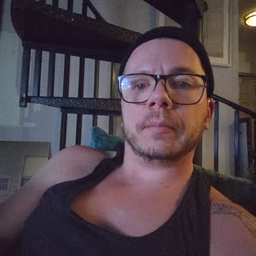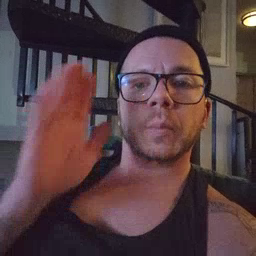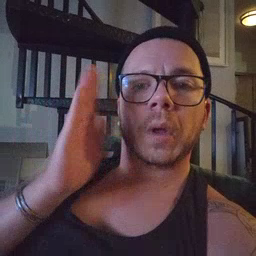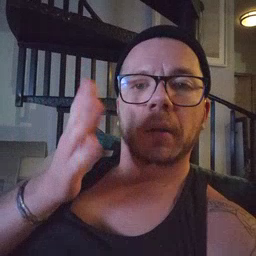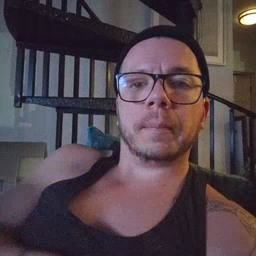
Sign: will